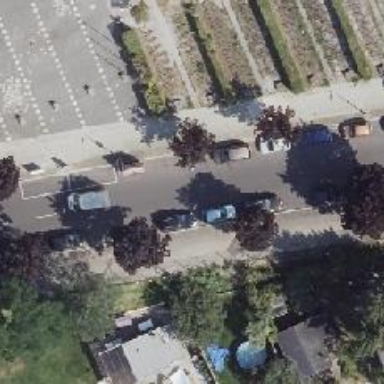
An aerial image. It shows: Residential road with asphalt surface. The road has sidewalks on both sides and parallel parking lanes on both sides.